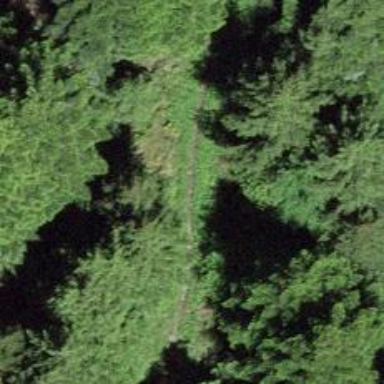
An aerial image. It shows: Path on the ground.